Interaction volume radius: 10 \u00c5
Interaction volume height: 20 \u00c5
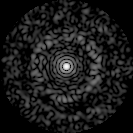
Disorder parameter: 0.8363